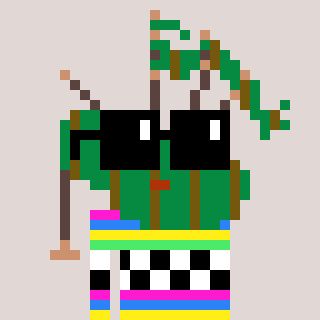
a pixel art character with square black sunglasses, a bagpipe-shaped head and a grayscale-colored body on a warm background